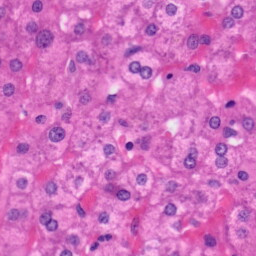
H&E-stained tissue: Liver